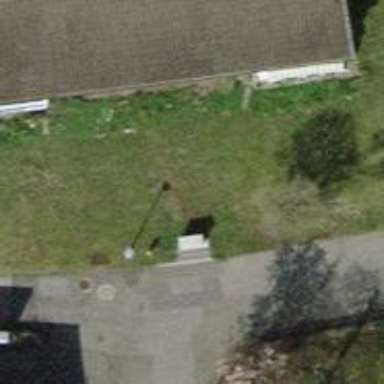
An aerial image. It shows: Power street cabinet.